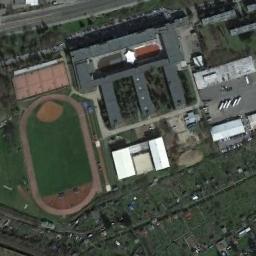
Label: ground_track_field